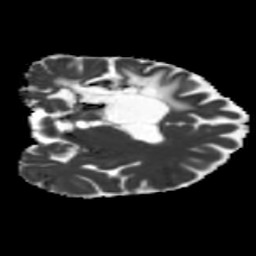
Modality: MD
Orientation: coronal
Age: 31
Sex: female
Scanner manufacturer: siemens
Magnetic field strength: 3 T
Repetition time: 5.25 s
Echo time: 0.08 s